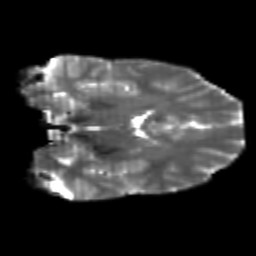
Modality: T2w
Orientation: coronal
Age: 20
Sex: male
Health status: healthy
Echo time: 0.074 s